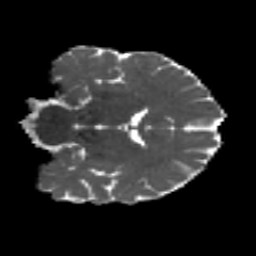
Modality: MD
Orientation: coronal
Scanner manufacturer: siemens
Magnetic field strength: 3 T
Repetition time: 4.16 s
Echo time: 0.0806 s